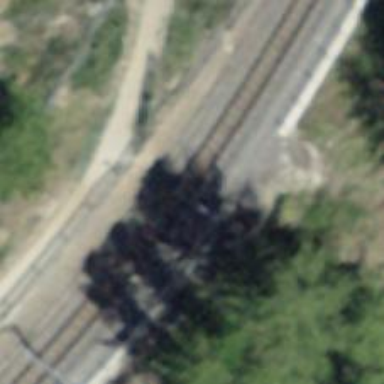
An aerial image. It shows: Narrow-gauge railway with electrified contact line.